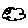
Label: cloud